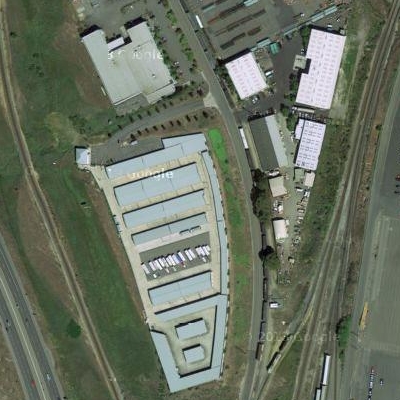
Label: cIndustry